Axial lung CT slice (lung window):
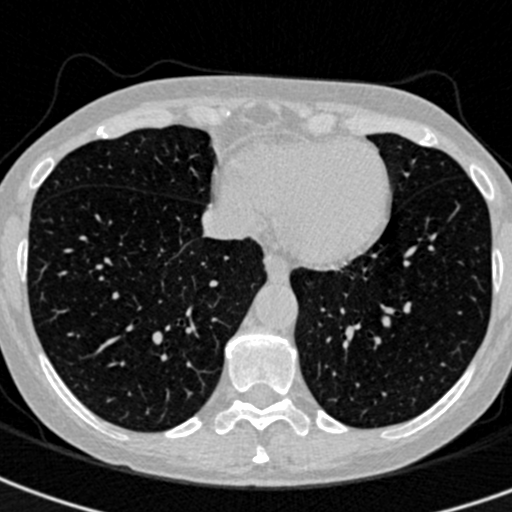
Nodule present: no